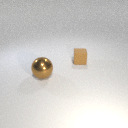
large brown metal sphere in front of small brown rubber cube